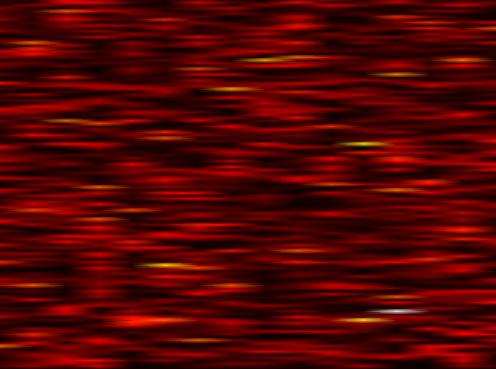
Label: FBMC